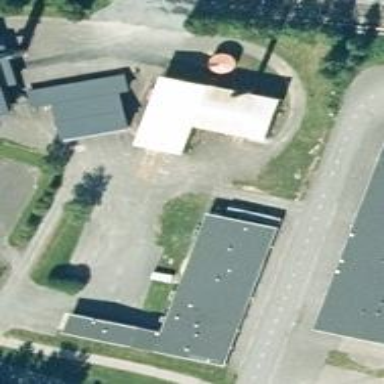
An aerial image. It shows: School building.